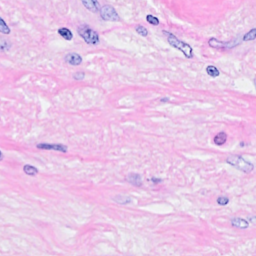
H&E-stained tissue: Breast